Question: In 'Compact Width', 'NSLayoutConstraints' declared in 'Any Height' have the the same effect of the ones applied to the 'Regular Height' class.

What are the differences between those classes?
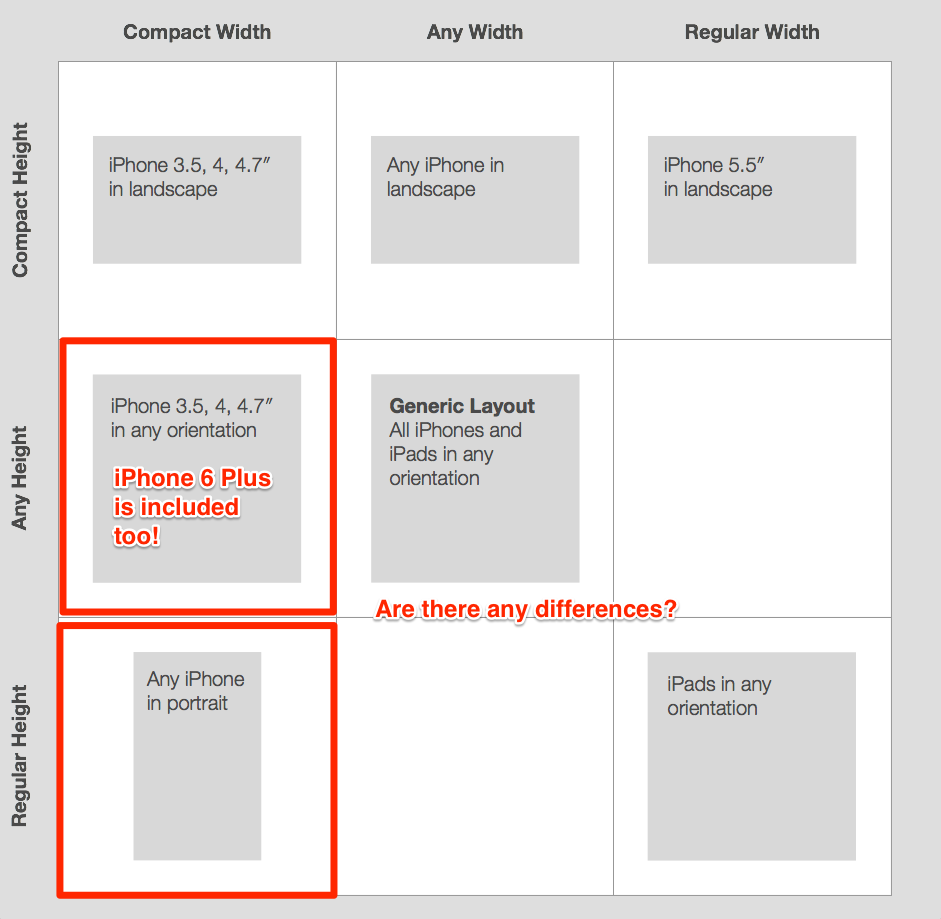
Answer: I think maybe it's just a semantic distinction. If you create a Compact Height layout for landscape iPhone, then you can't really call the Portrait one "Any" anymore, can you? Also, there are use cases for Compact/Regular width, so having Compact/Regular height as a pairing just keeps the system balanced & consistent. Last thought - This leaves things flexible for future devices that have different form factors. The option is already there.